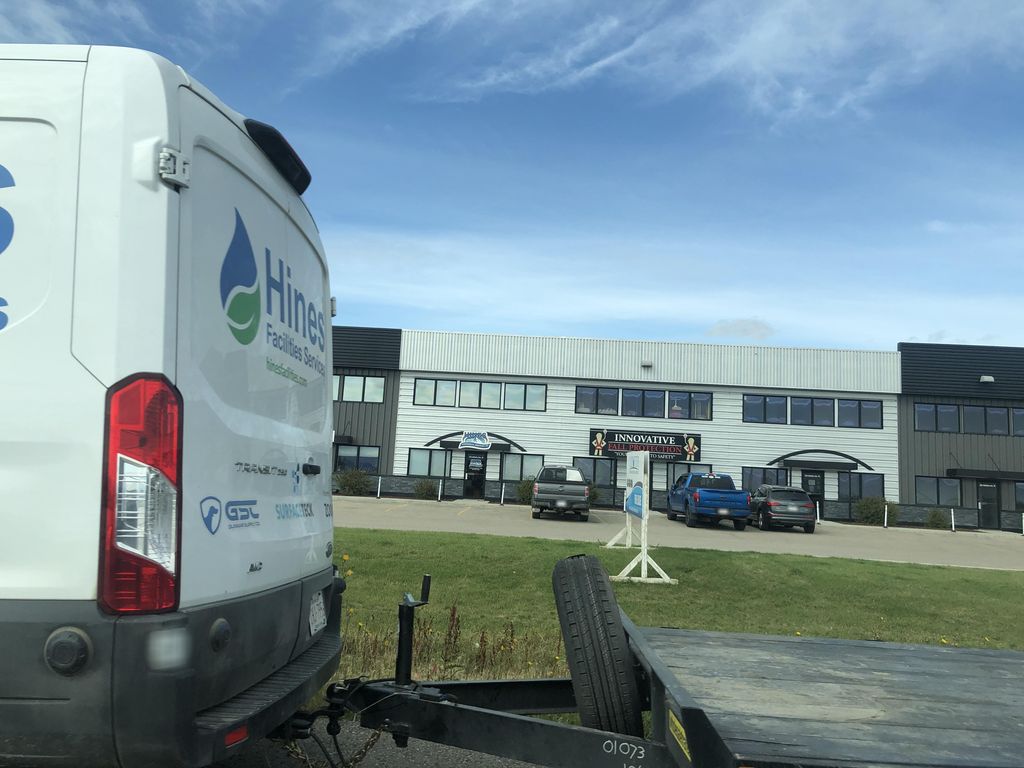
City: calgary